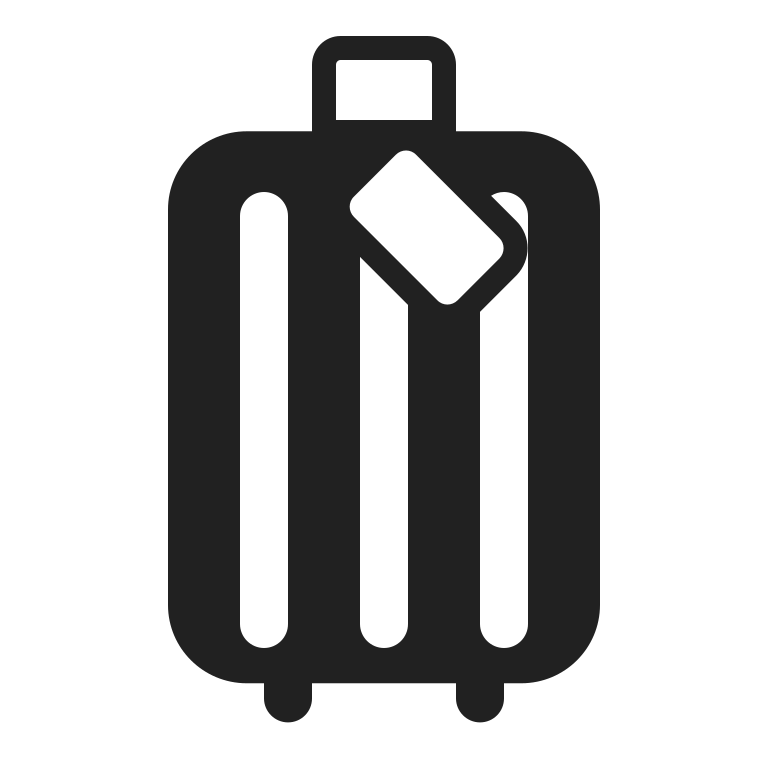
luggage high contrast